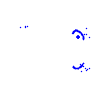
Particle: proton